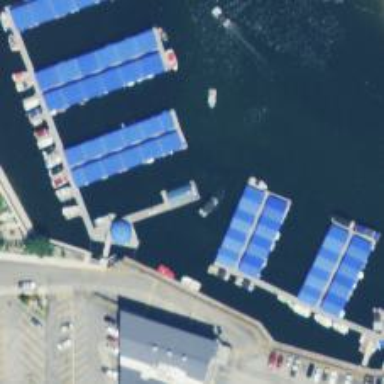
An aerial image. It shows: Man-made pier.